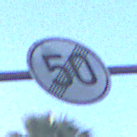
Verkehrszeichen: EndeGeschwindigkeit50
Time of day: SunriseSunset
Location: Outdoor (Urban)
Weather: PartlyCloudy
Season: NotSpecified
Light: Natural